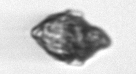
Label: Kryptoperidinium_triquetrum